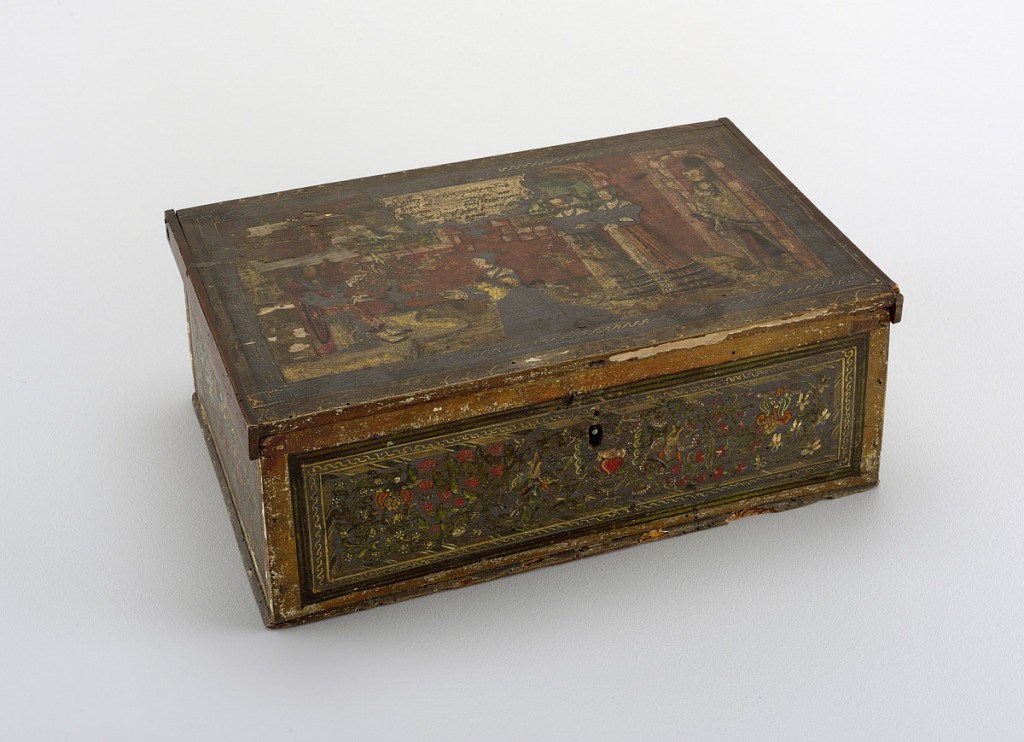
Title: Box
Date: late 16th–early 17th century
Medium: wood, painted
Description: Rectangular box with hinged lid. Sides painted with framed panels of conventionalized flowers. On lid, Esther kneeling before Ahasuerus with two women attendants and one man. Lock and key.